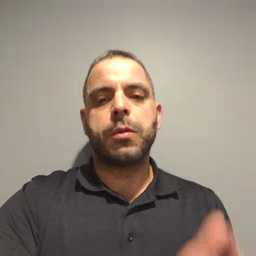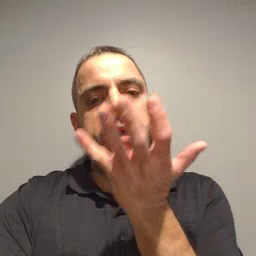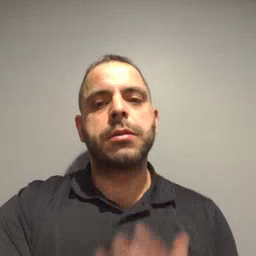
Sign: grass